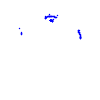
Particle: pion